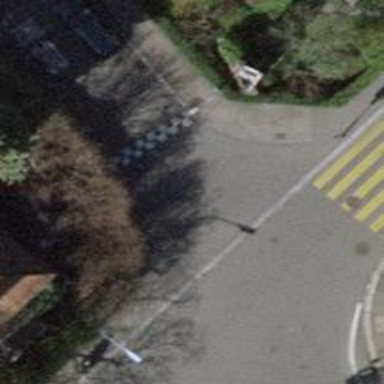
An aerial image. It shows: Unmarked crossing with traffic calming table.